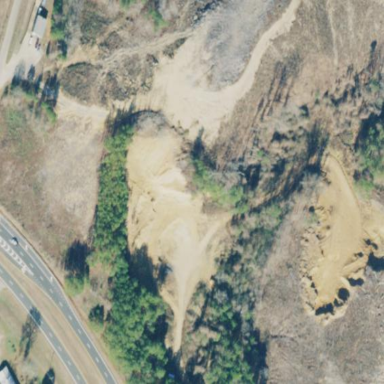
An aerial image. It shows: Quarry area.